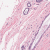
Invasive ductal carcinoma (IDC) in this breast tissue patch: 0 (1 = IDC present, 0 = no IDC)